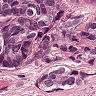
Metastatic tissue present: yes